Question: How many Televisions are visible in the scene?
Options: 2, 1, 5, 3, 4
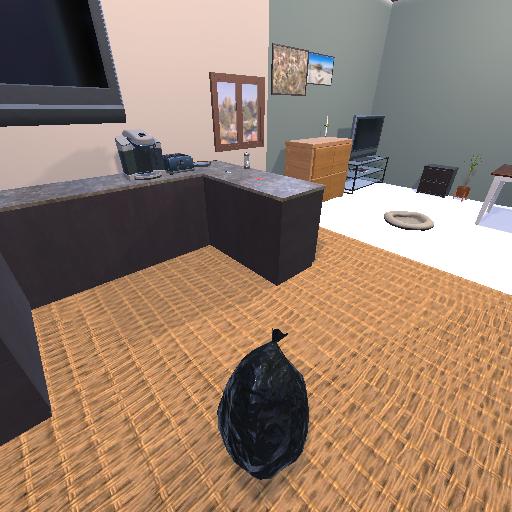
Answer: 2